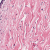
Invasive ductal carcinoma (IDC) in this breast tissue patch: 0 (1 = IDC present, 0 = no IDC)